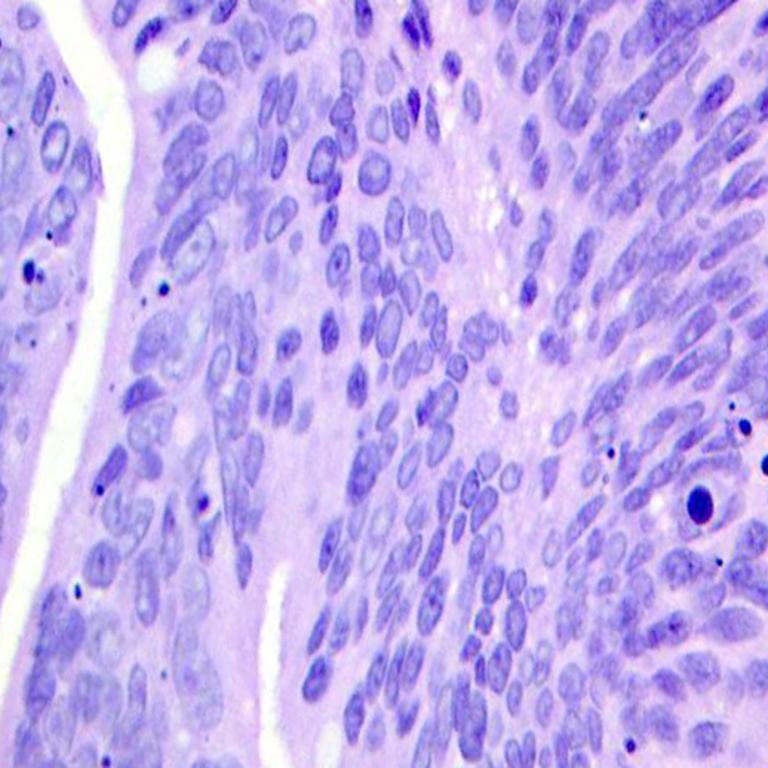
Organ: colon
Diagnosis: adenocarcinomas